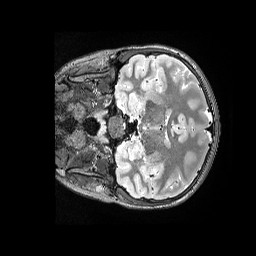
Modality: T2w
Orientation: coronal
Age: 13
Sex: female
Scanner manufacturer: siemens
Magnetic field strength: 3 T
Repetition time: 3.2 s
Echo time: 0.564 s